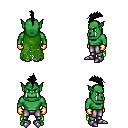
a pixel art fantasy rpg character, male body template, orc, green skin, green tattered cape, metal pants, black mohawk hairstyle, gold gloves, metal boots, four views (front, back, left, right), 2x2 character sprite sheet, small pixel art, hard edges, no anti-aliasing